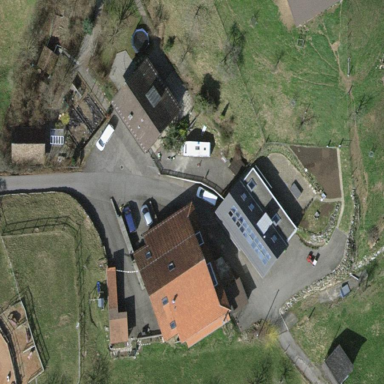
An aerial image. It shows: Farm with farmyard.